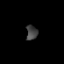
Tissue: prostate
Cell type: Myeloid cells
Senescence score: 0.2696
Nuclear area (px): 161
Mean DAPI intensity: 66.758